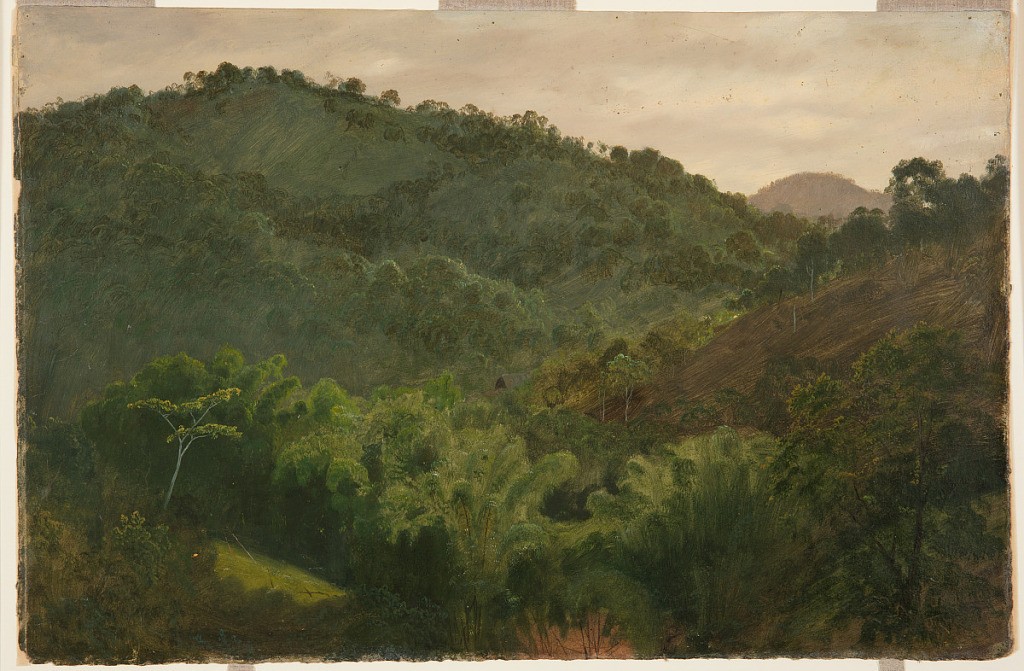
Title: Wooded Vale, Jamaica
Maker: Frederic Edwin Church, American, 1826–1900
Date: June 1865
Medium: Brush and oil, graphite on paper; verso: graphite
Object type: Drawing
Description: Landscape sketch of a lush, wooded vale in the Jamaican mountains, featuring a small domestic structure at center. Foreground and middle distance are comprised of interweaving slopes of hillsides, covered in overgrowth. In distance at right, a hilltop is visible. Above, a cloudy sky is rendered in cream and gray.

Verso: Sketch of sunset over a mountainous landscape, with concentric circles radiating out from the sun.